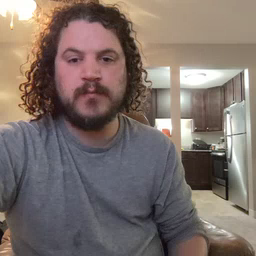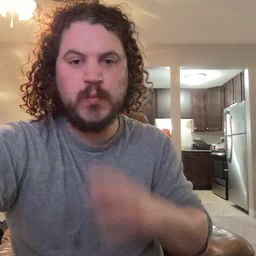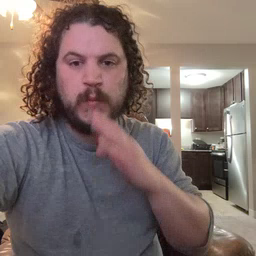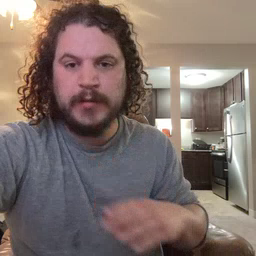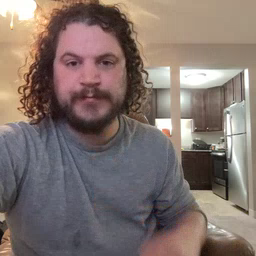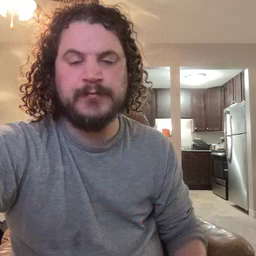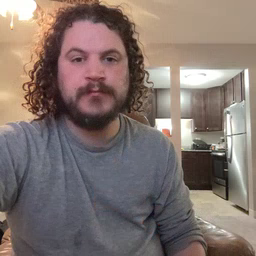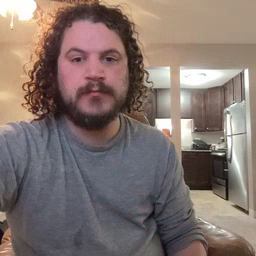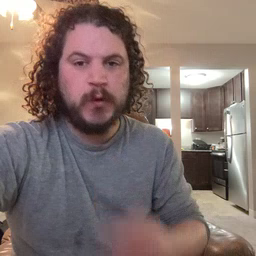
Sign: quiet